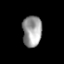
Tissue: lung
Cell type: Epithelial cells
Senescence score: 0.2095
Nuclear area (px): 594
Mean DAPI intensity: 153.736